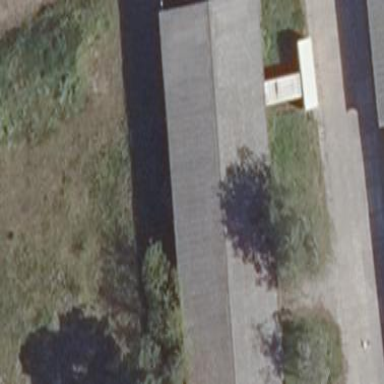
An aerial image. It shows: Farm auxiliary building with gabled roof.